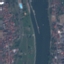
Land use / land cover class: River